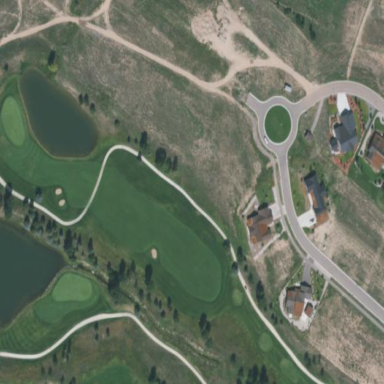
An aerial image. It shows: Scenic golf fairway.